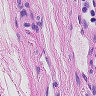
Metastatic tissue present: no